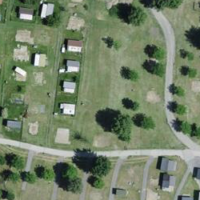
EUNIS habitat code: 53
Species observed at this site:
Portulaca oleracea